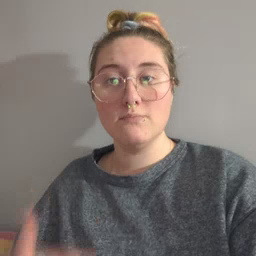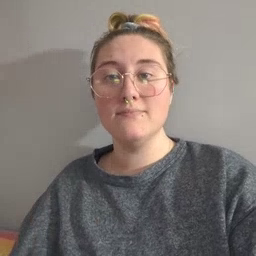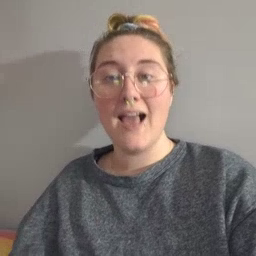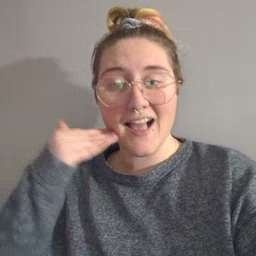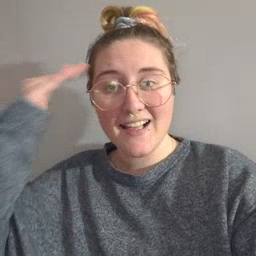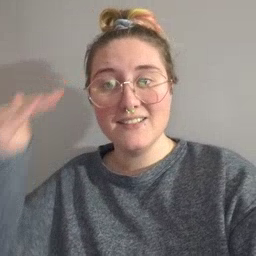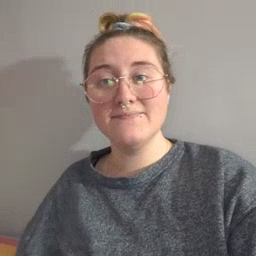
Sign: head